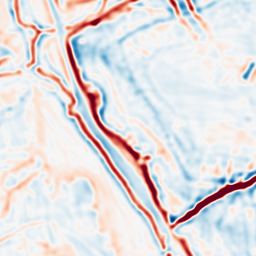
Category: multiscale
Decomposition family: log
Decomposition parameters: sigma: 3
Upsampling method: fft_zeropad
Upsampling parameters: scale: 2
Upsampling scale: 2